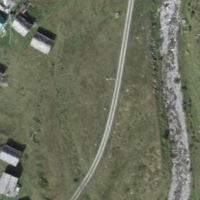
EUNIS habitat code: 26
Species observed at this site:
Rumex alpinus